Question: I have adjusted a UIBarButtonItem to have custom font and color properties using
'''
self.followButton = [[[UIBarButtonItem alloc]
initWithTitle: NSLocalizedString(@"TWITTER_FOLLOW_BUTTON_TEXT", nil)
style:UIBarButtonItemStylePlain
target:self
action:@selector(handleFollowButtonPressed:)]
autorelease];
'''
,
'''
[self.followButton setBackgroundImage:[UIImage new] forState:UIControlStateNormal barMetrics:UIBarMetricsDefault];
'''
,
'''
[followButton setTitleTextAttributes:[NSDictionary dictionaryWithObjectsAndKeys: [UIFont fontWithName:@"Helvetica" size:14.0], UITextAttributeFont,nil] forState:UIControlStateNormal];
'''
and
'''
NSDictionary *attributes = @{UITextAttributeTextColor : [UIColor colorWithRed:1 green:0.176 blue:0.333 alpha:1 /*#ff2d55*/ ]};
[followButton setTitleTextAttributes:attributes
forState:UIControlStateNormal];
'''
to get the appearance of

How can I remove the buttonitem's text shadow without resorting to changing it for an image?
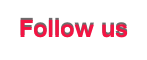
Answer: Set the 'UIBarButtonItem''s 'UITextAttributeTextShadowOffset' attribute to 'UIOffsetMake(0.0, 0.0)'.
You'll need to store the 'UIOffset' in an 'NSValue' object: '[NSValue valueWithUIOffset: UIOffsetMake(0.0, 0.0)]'.